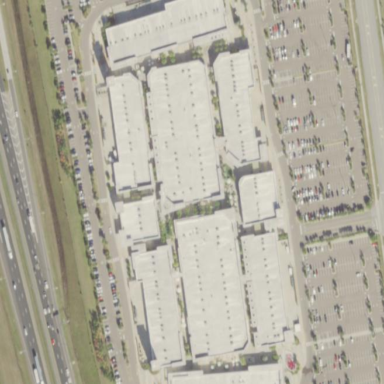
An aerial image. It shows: Mall.